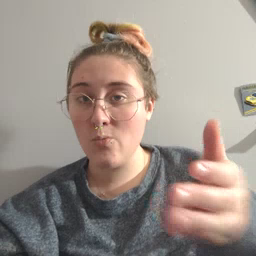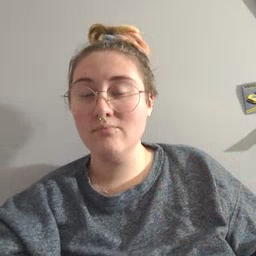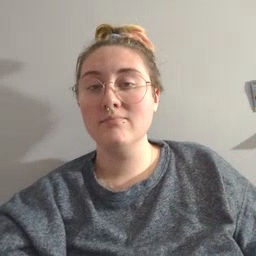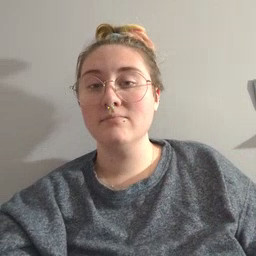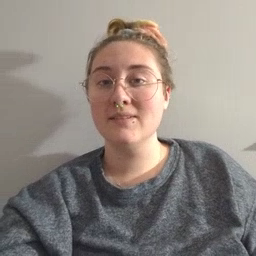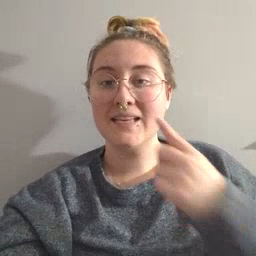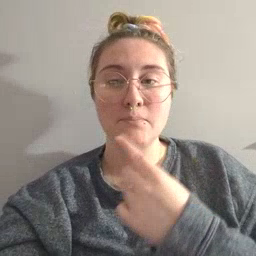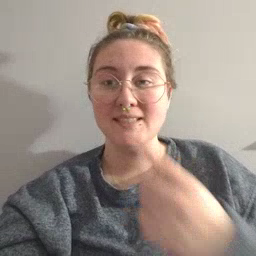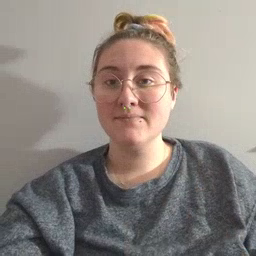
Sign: lips